Current action and preconditions to check: trajectory_clear

Your task: For each precondition in the list above, predict whether it will hold at this action.

Consider the current scene as observed from the mobile robot's camera, and analyze the predicted future states of all dynamic agents (e.g., people, animals, vehicles, or any moving entities) within the NEXT SECOND.

IMPORTANT: Only answer "very likely" if you are absolutely certain—based on strong, clear evidence—that a dynamic agent will violate the precondition in the predicted future state. Do NOT answer "very likely" for unlikely, ambiguous, or low-probability risks.

Ask yourself for each precondition: Is there a high probability, with clear and convincing evidence, that the predicted future states of any dynamic agent will interfere with the predicted future state of the currently executing action within the NEXT SECOND, causing that precondition to fail?

Assess the risk level based on these predictions. Use "likely" or "very likely" if motions create a clear risk of interference.

Use "neutral" or "improbable" if agents are nearby but their predicted paths are clearly diverging or non-conflicting.

Failure Risk Categories: "very improbable", "improbable", "neutral", "likely", "very likely"

Answer Format: Output ONLY the probability_of_failure value from these categories: "very improbable", "improbable", "neutral", "likely", "very likely"

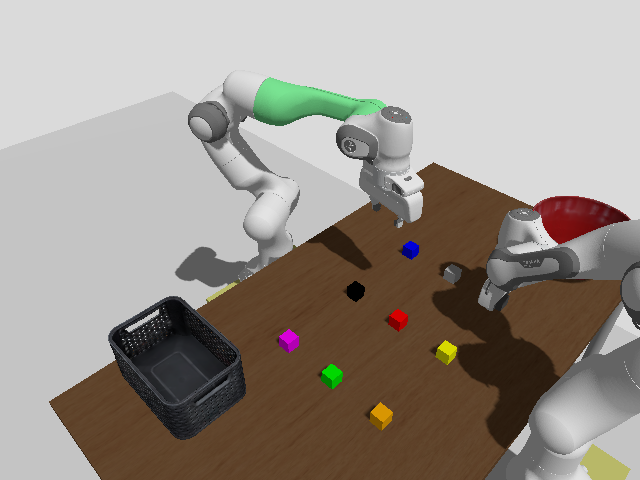

Answer: very improbable